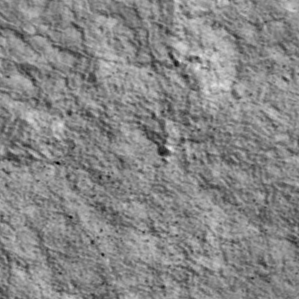
Label: non_frost